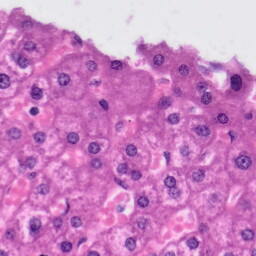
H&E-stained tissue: Liver